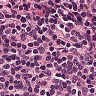
Metastatic tissue present: no